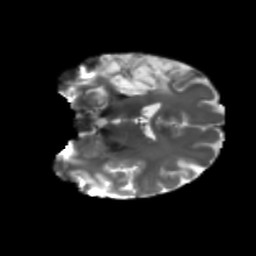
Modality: T2w
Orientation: coronal
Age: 36
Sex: female
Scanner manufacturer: siemens
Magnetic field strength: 3 T
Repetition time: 5.25 s
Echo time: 0.08 s